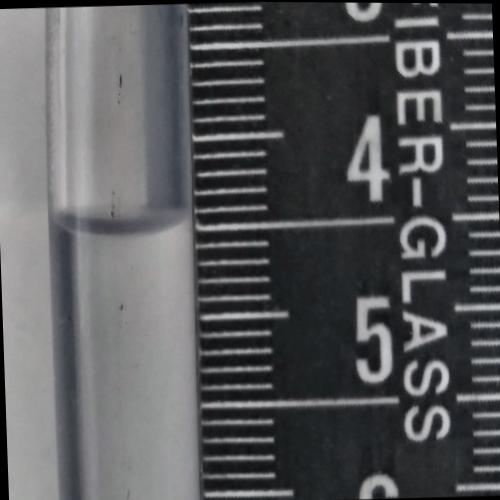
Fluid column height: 4.5 cm